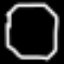
Label: octagon